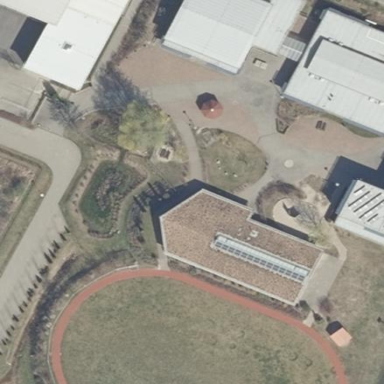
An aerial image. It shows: School.